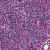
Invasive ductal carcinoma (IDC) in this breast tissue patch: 1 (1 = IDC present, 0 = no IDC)